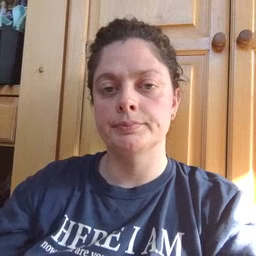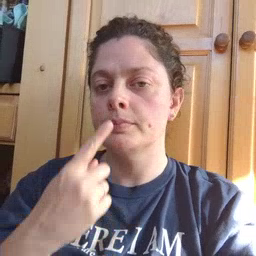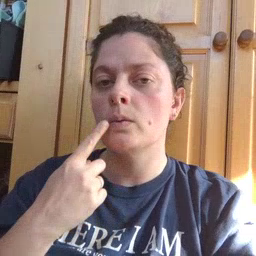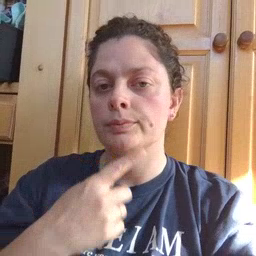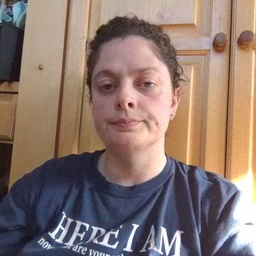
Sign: mouth